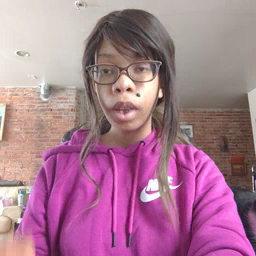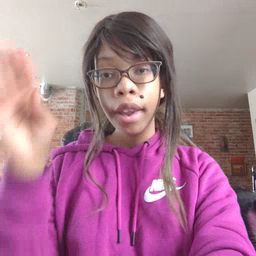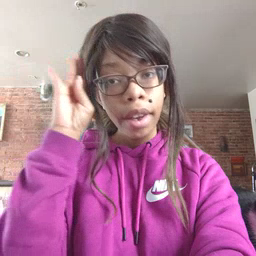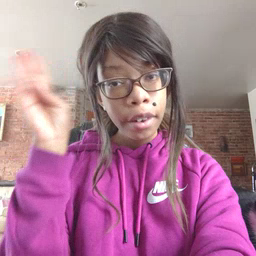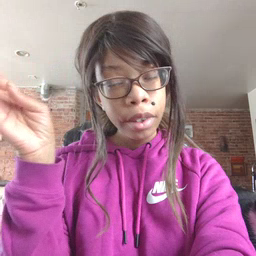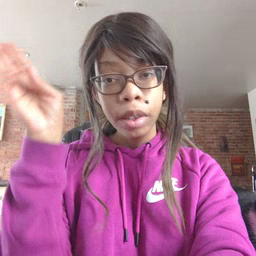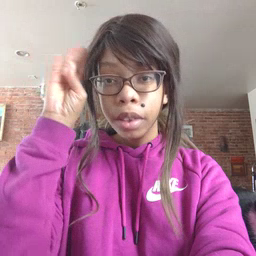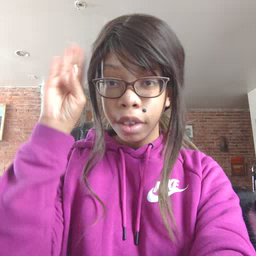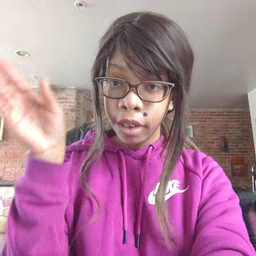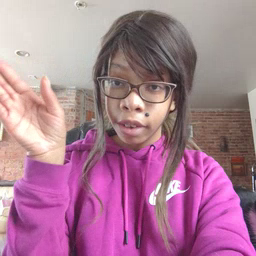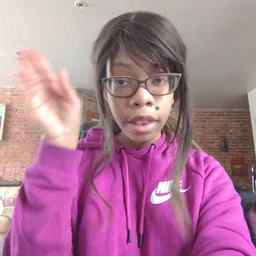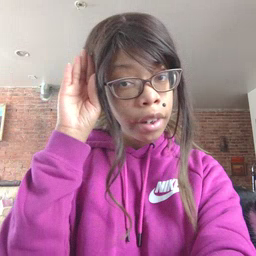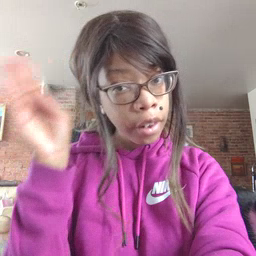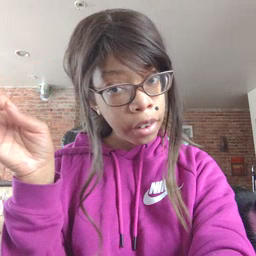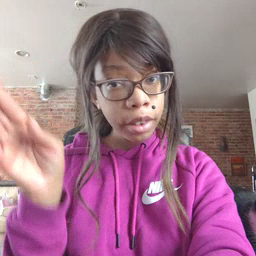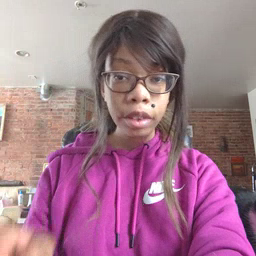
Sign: hello